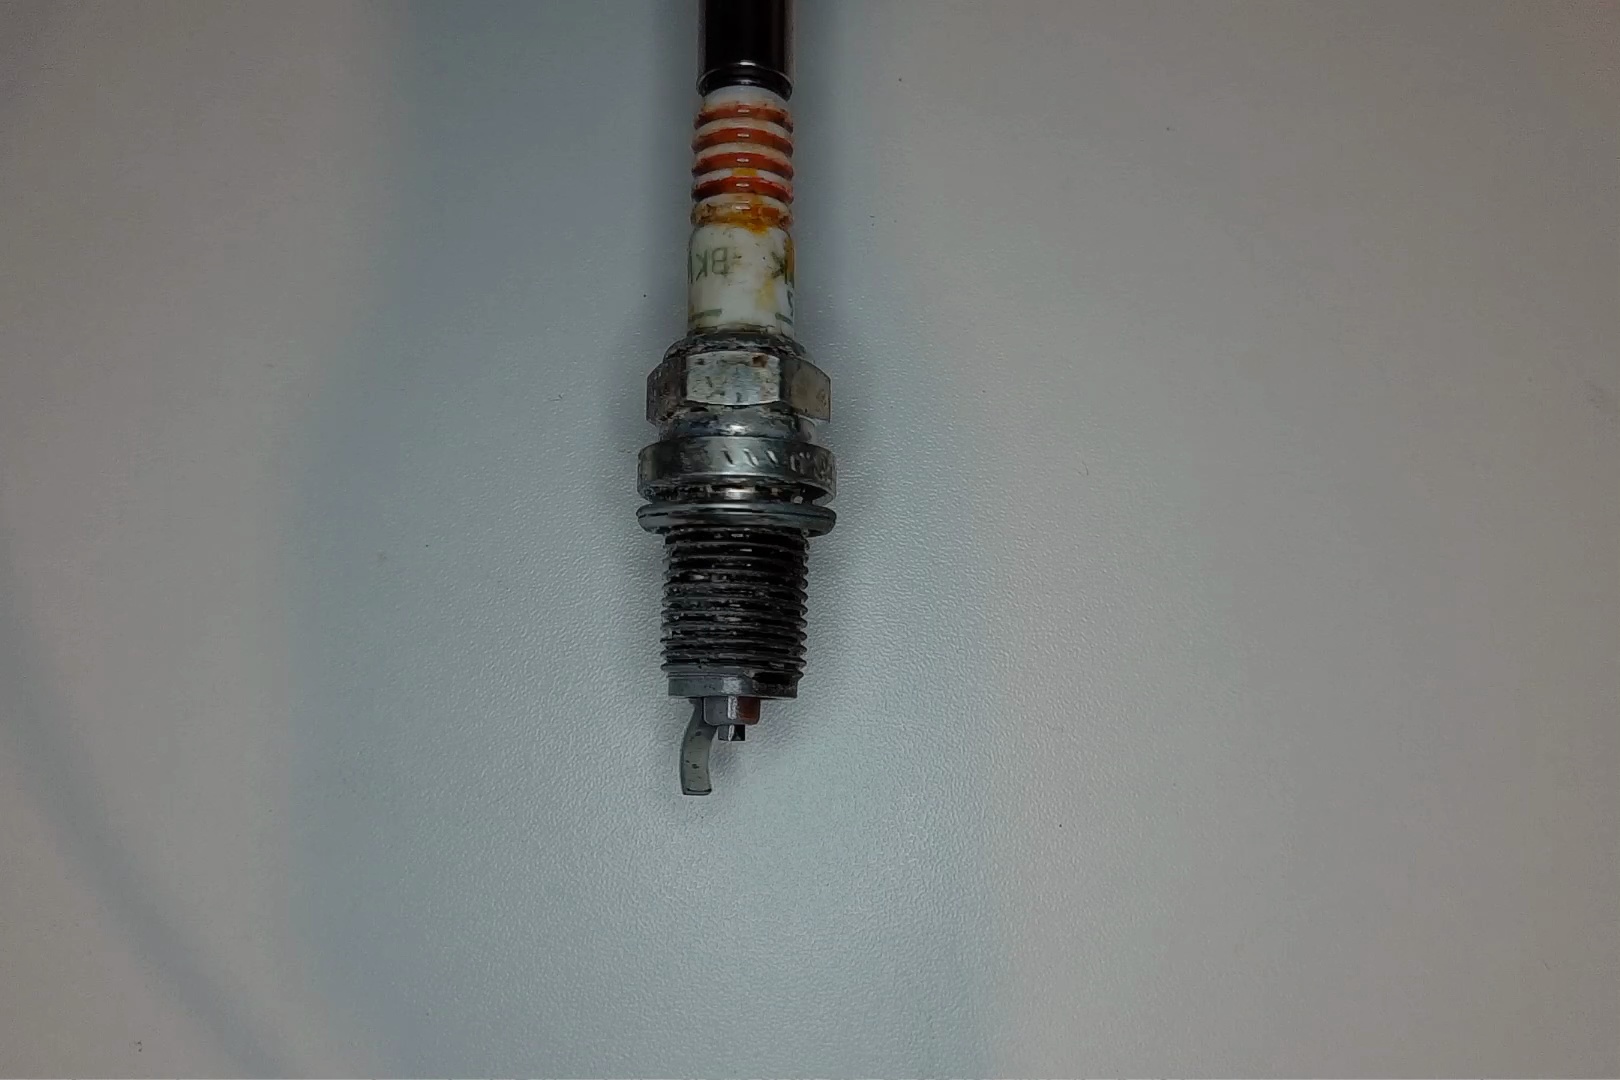
Label: anomaly